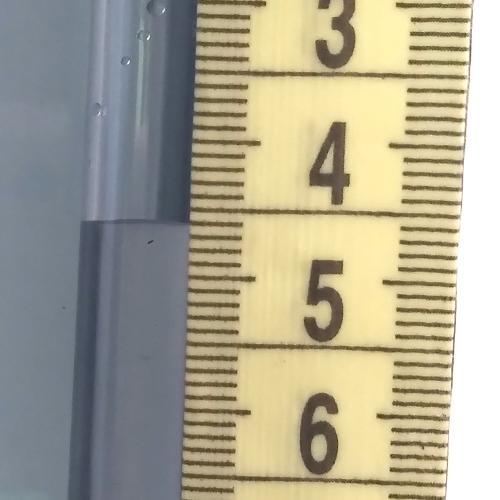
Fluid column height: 4.6 cm